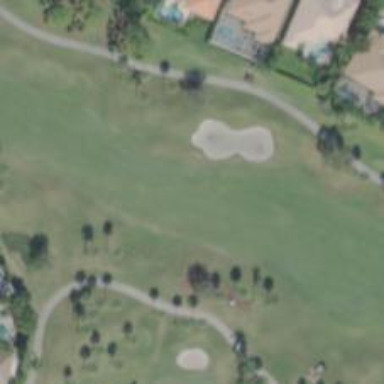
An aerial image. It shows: View of golf hole.